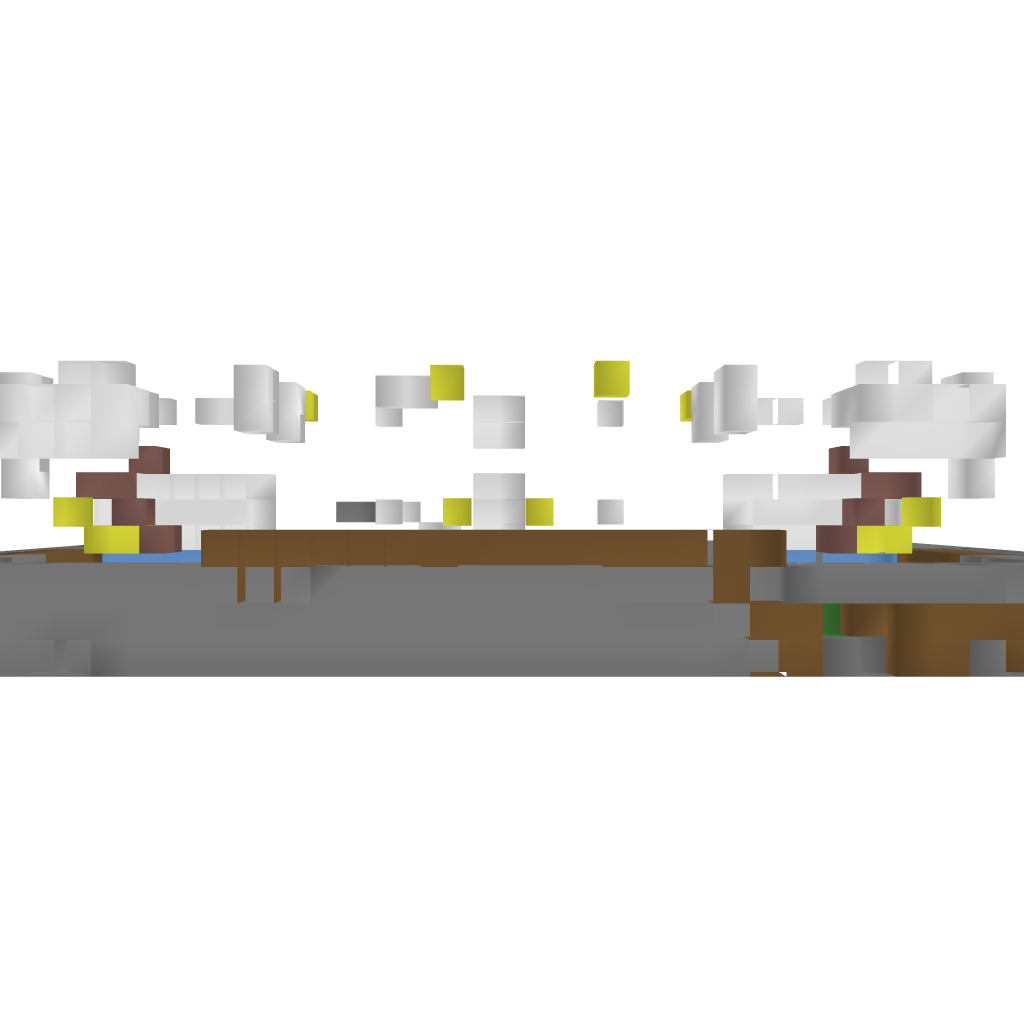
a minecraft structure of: Modern House bad low quality